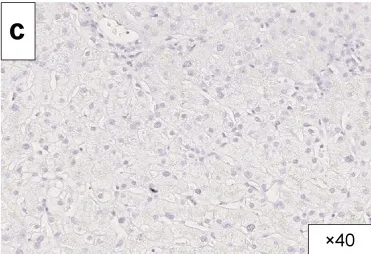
Histopathological and immunohistochemical analysis of a liver tumor biopsy revealing hepatocellular carcinoma. C-d) Immunostaining for hepatitis B surface and hepatitis B core antibodies showed negative results.
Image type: pathology (immunostaining)